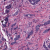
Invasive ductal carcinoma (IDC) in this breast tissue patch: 1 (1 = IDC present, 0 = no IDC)